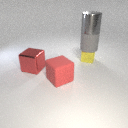
large red rubber cube to the left of small yellow metal cube